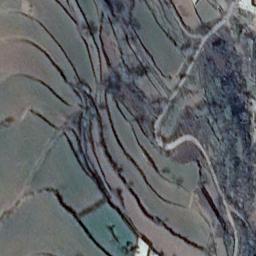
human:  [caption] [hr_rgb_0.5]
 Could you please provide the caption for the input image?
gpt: The bare and green terrace is next to some trees .

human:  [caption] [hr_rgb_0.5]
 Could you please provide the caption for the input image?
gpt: The green plants are on the terrace .

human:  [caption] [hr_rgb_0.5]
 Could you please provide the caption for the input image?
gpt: There is a winding narrow road next to a large brown and green mixed terraces .

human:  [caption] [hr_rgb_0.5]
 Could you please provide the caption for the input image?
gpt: There are two houses with orange roofs by the terraces .

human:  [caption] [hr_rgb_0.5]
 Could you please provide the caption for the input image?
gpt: There are some green trees beside the green terraces .